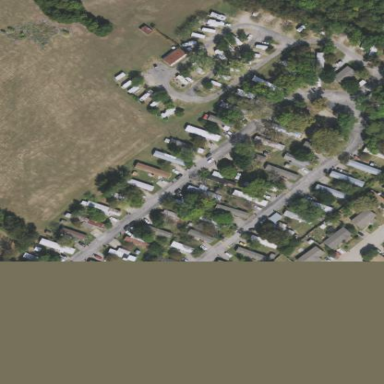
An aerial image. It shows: Caravan site for tourism.